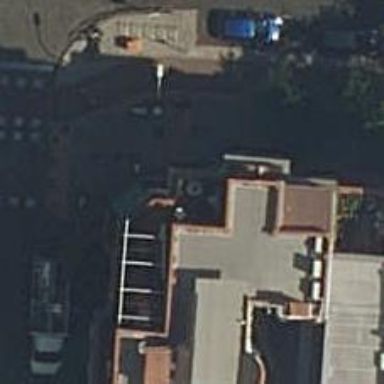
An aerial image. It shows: Restaurant.